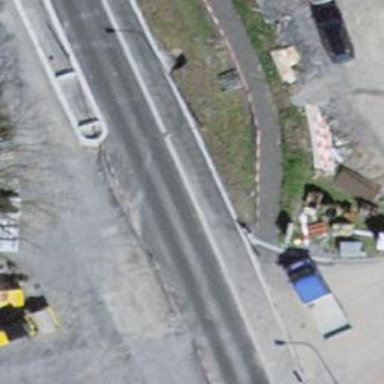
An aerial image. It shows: Bus stop with platform for public transport.